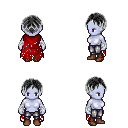
a pixel art fantasy rpg character, female body template, dark elf, purple skin, red tattered cape, metal pants, gray parted hairstyle, white cloth bandages, brown shoes, four views (front, back, left, right), 2x2 character sprite sheet, small pixel art, hard edges, no anti-aliasing